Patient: sex F, age 26
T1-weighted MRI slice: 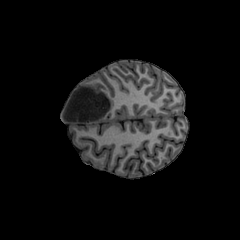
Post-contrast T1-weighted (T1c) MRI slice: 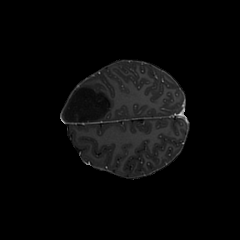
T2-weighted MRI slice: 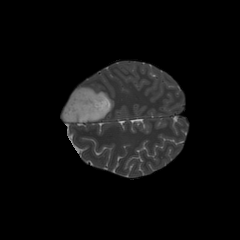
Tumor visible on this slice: yes
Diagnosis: Astrocytoma, IDH-mutant
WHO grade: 3